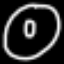
Label: donut